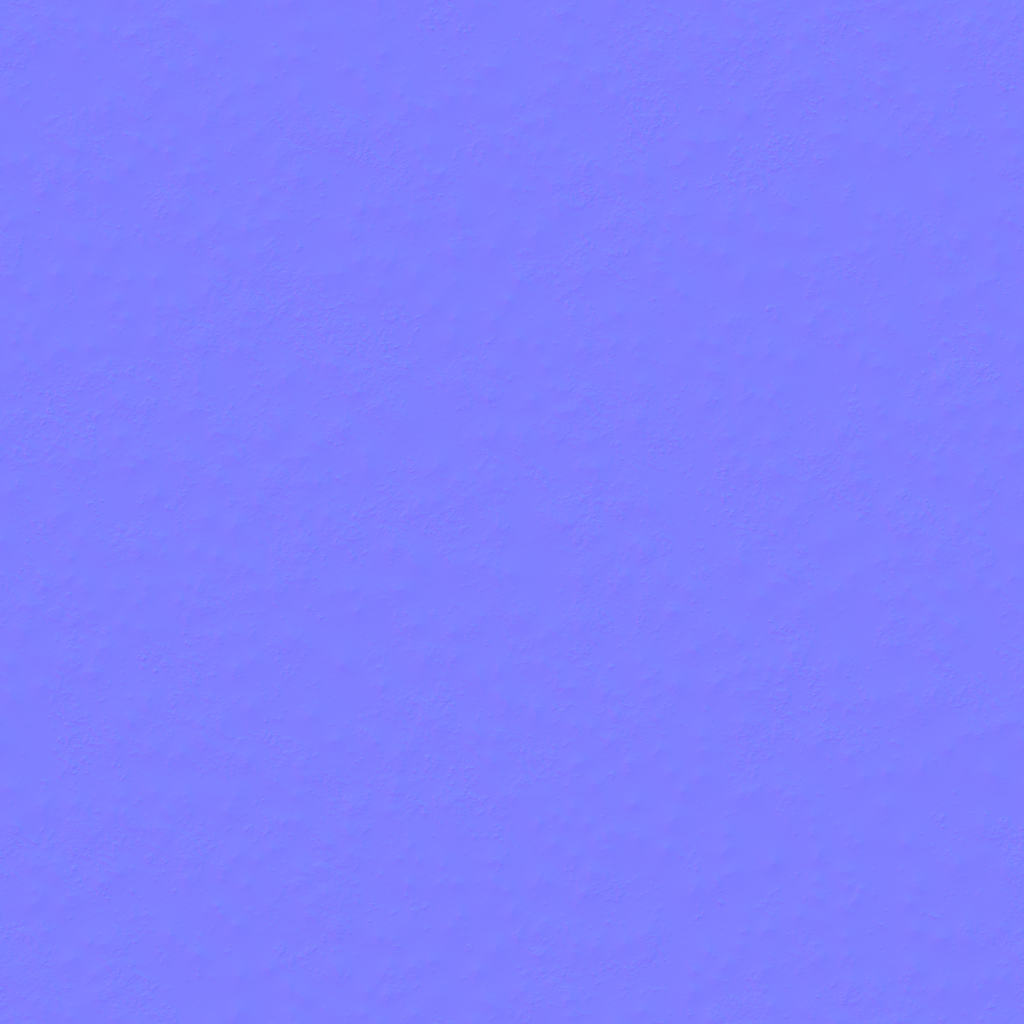
Texture map type: NormalDX